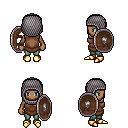
a pixel art fantasy rpg character, female body template, human, dark skin, brown tunic, teal pants, gray plain hairstyle, chain hood, gold boots, shield, four views (front, back, left, right), 2x2 character sprite sheet, small pixel art, hard edges, no anti-aliasing